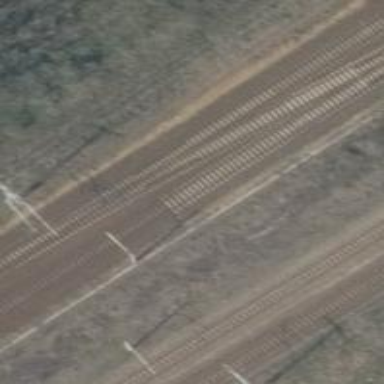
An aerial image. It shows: Railway track with contact lines for electrification.